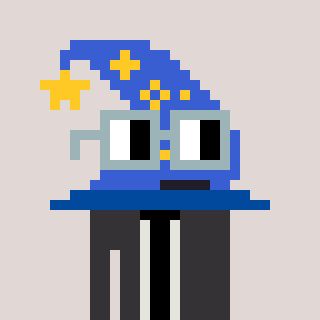
a pixel art character with square dark gray glasses, a wizard hat-shaped head and a grayscale-colored body on a warm background